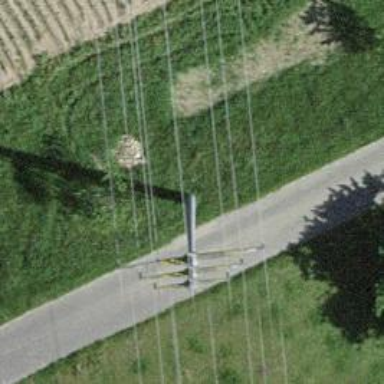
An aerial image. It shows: Power tower.